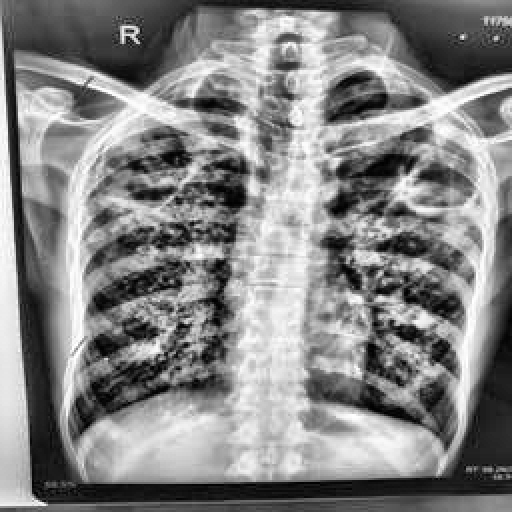
Finding: TUBERCULOSIS